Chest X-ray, AP view. Patient: 26 years old, sex F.
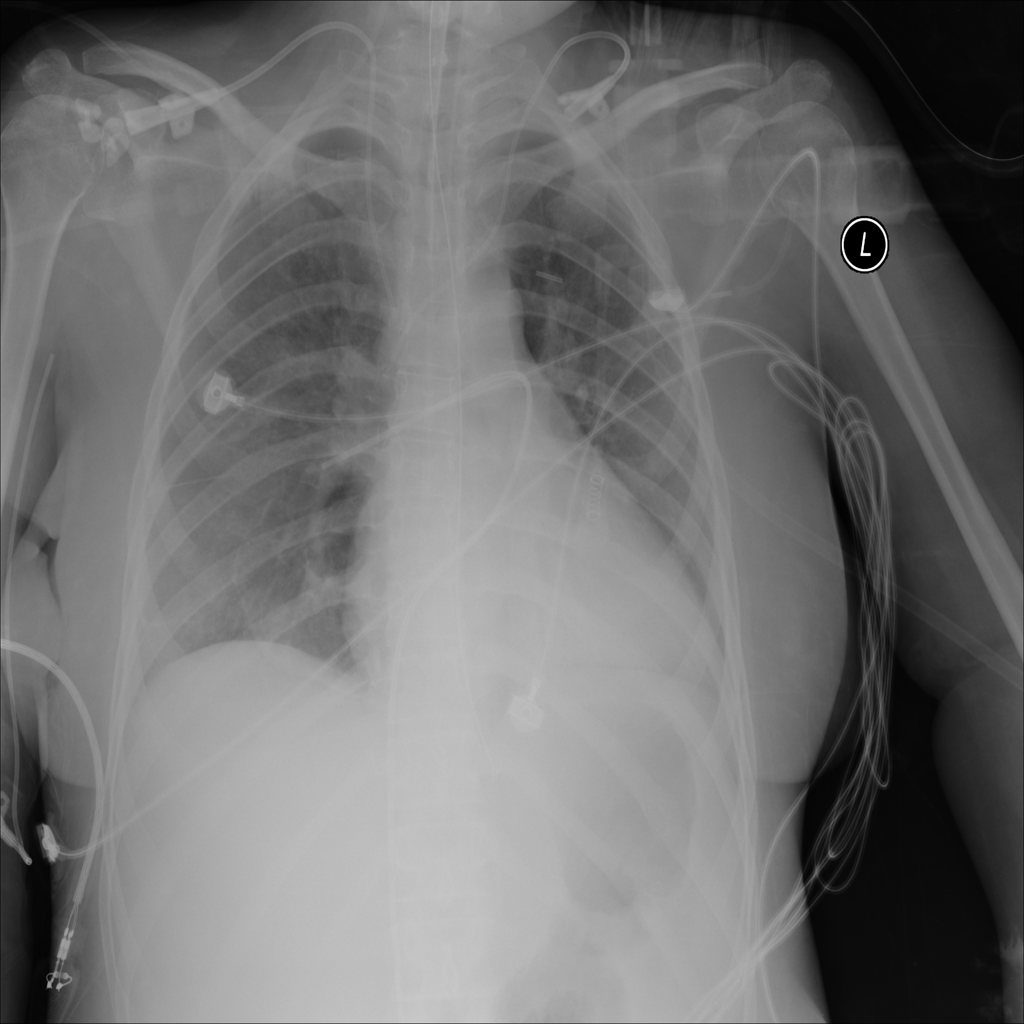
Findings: No Finding